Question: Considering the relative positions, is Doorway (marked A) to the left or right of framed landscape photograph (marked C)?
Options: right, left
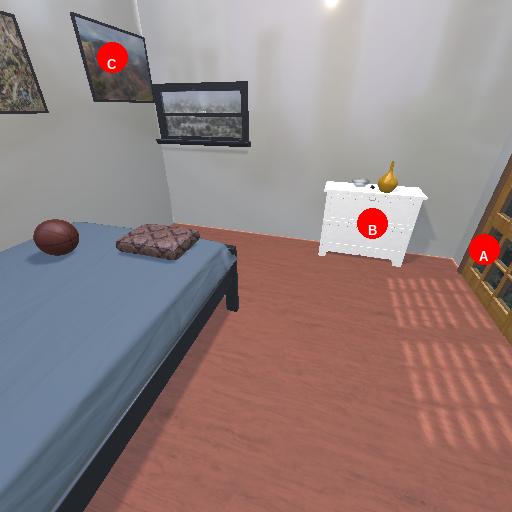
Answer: right